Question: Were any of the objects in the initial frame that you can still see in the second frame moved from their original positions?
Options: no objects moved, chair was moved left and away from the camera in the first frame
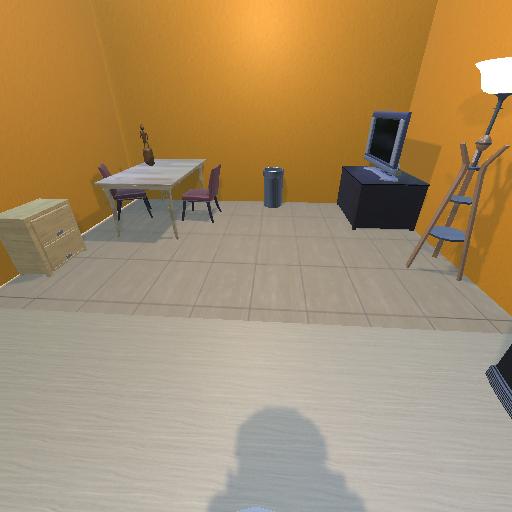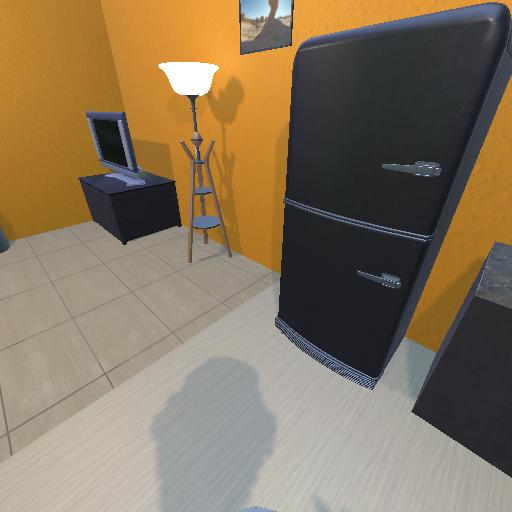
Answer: no objects moved